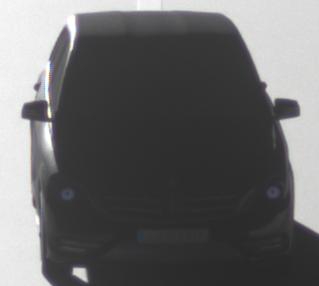
Make: Mercedes-Benz
Model: B 180 BlueEFFICIENCY
Detailed model: B-Class (246)
Model produced from: 2011/11
Model produced until: 2012/10
Doors: 5
Color: black
Road condition: dry road
Daytime: sunrise or sunset
Contrast: high contrast